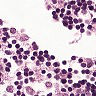
Metastatic tissue present: no